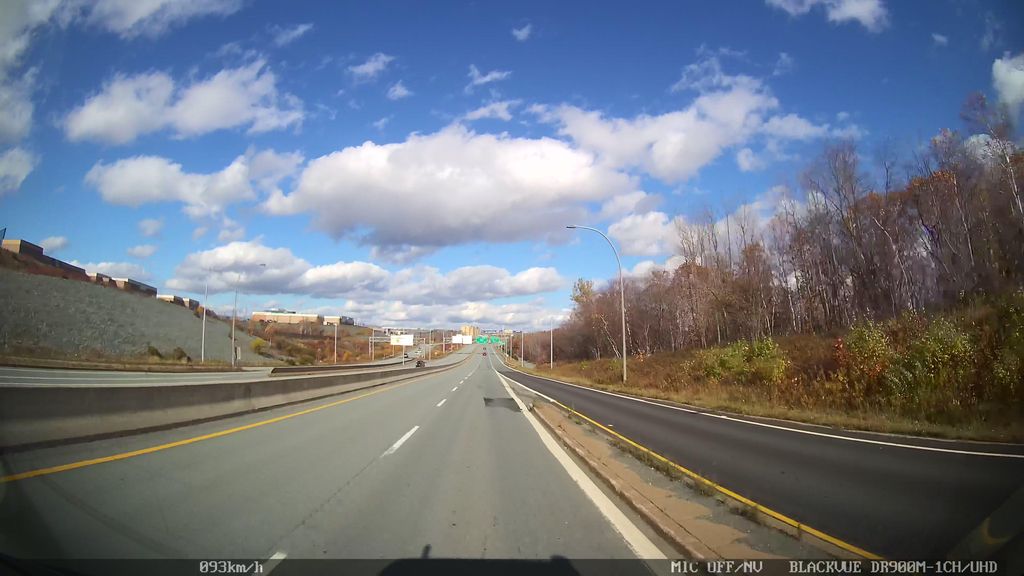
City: halifax